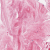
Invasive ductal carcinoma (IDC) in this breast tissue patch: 0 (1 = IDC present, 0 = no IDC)